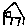
Label: house